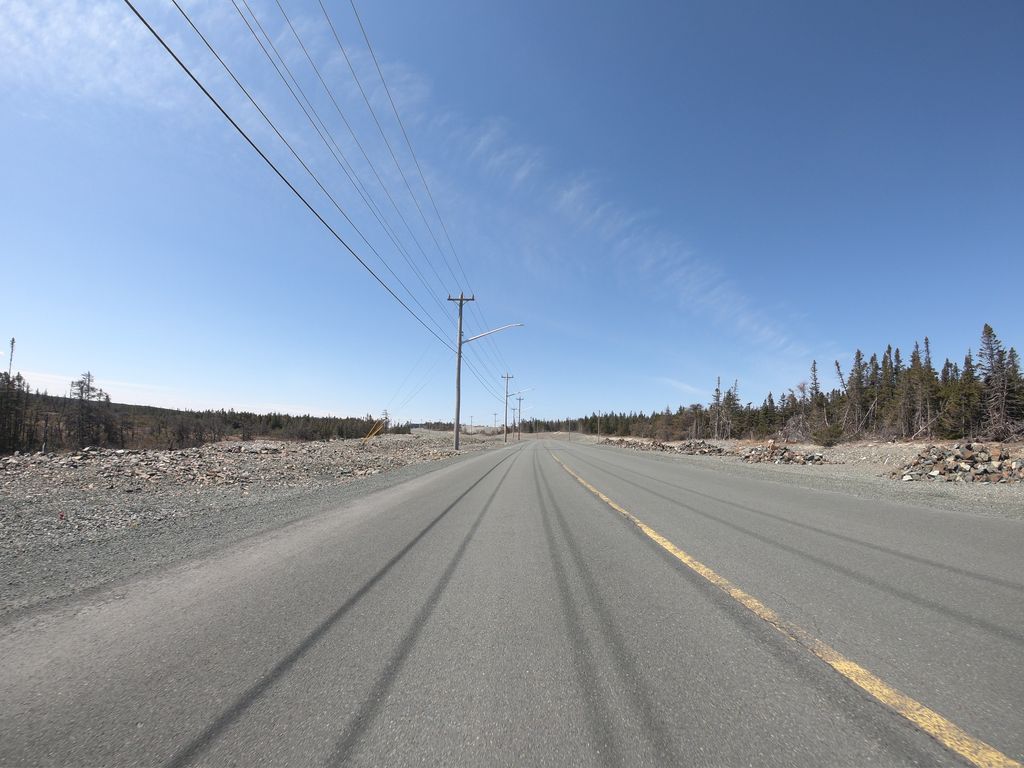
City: st_johns